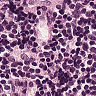
Metastatic tissue present: no